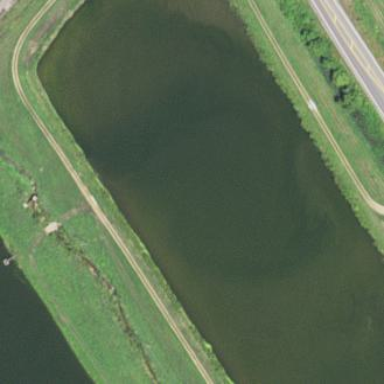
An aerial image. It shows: Wastewater basin surrounded by water.